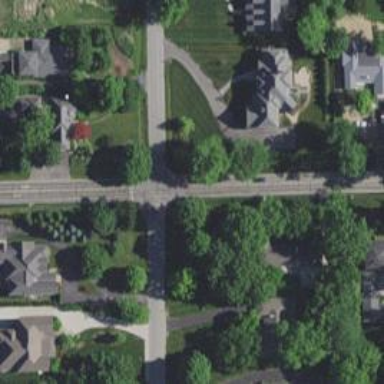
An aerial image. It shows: Stop road.